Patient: sex M, age 48
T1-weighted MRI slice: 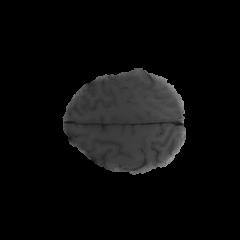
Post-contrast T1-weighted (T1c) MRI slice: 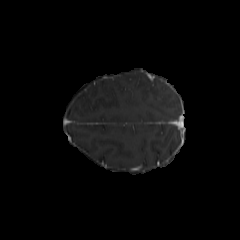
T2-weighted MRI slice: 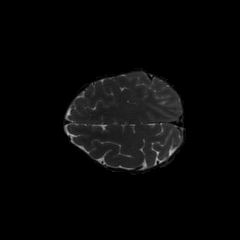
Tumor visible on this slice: yes
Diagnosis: Glioblastoma, IDH-wildtype
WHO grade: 4